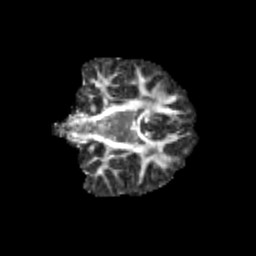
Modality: FA
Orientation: coronal
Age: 10
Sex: male
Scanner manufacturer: siemens
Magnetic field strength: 3 T
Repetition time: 3.8 s
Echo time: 0.07 s